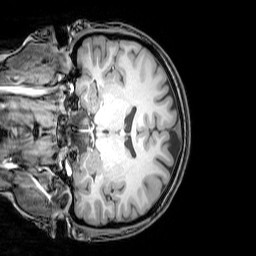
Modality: T1w
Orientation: coronal
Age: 24
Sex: female
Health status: healthy
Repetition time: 0.081 s
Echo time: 0.037 s